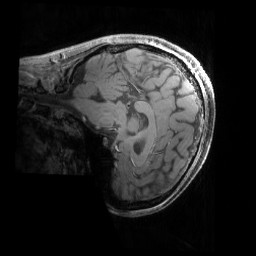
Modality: MP2RAGE
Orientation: sagittal